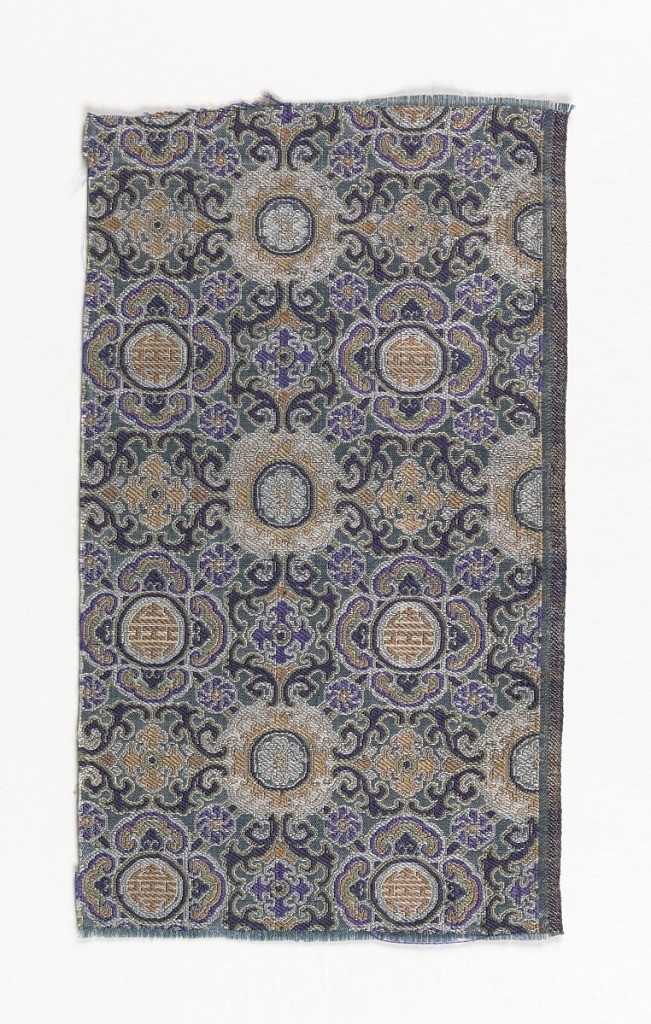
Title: Fragment
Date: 19th century
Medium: silk Technique: plain compound satin
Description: Allover geometrical design in rose and blue on light blue ground.